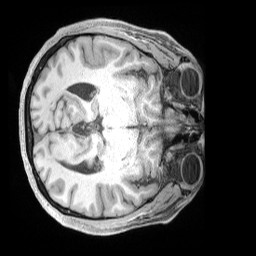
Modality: T1w
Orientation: axial
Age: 39
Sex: male
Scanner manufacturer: siemens
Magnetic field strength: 3 T
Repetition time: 2 s
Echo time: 0.00211 s